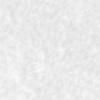
Label: no_change